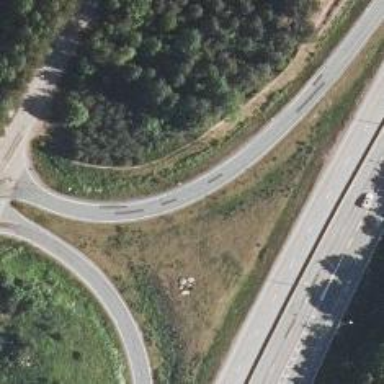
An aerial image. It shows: Tertiary trunk link highway.